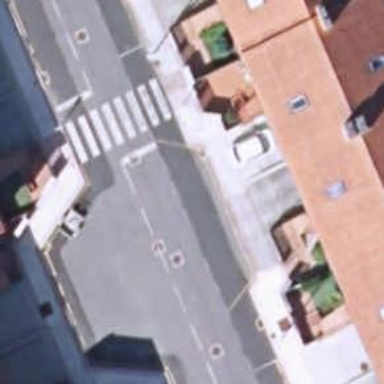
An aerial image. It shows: Turning circle on the road.